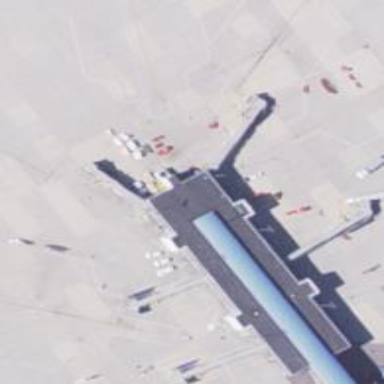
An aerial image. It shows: Airport gate.